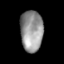
Tissue: skin
Cell type: Epithelial cells
Senescence score: 0.9247
Nuclear area (px): 911
Mean DAPI intensity: 148.963